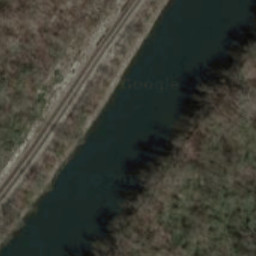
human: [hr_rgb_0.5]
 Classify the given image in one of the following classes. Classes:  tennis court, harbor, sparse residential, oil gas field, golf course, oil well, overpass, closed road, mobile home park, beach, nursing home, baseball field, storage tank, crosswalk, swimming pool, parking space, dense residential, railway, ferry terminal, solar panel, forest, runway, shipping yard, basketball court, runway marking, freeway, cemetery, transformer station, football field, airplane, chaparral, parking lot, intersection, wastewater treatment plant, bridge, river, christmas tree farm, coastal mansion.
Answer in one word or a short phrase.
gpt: river